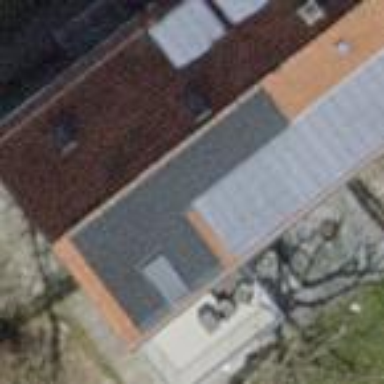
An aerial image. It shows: Gabled roof tile apartment building.